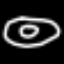
Label: donut